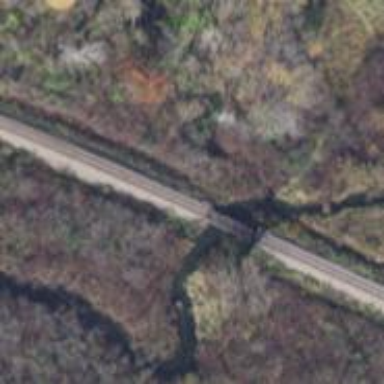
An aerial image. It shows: Bridge over railway line.